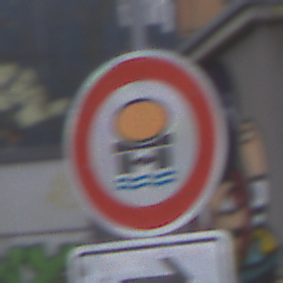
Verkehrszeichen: VerbotFahrzeugeWassergefaehrdenderLadung
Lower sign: RichtungsangabeDurchPfeile5
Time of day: MorningAfternoon
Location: Outdoor (Urban)
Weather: PartlyCloudy
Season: NotSpecified
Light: Natural